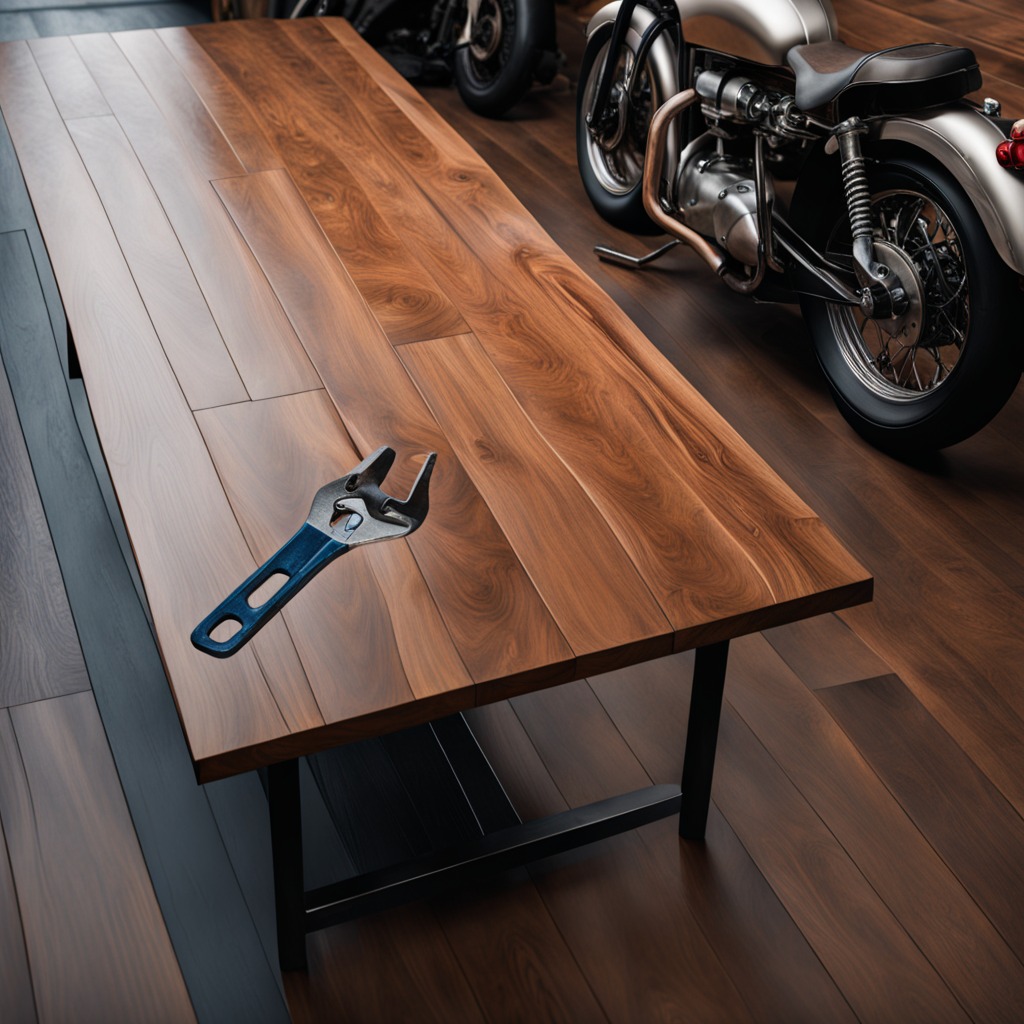
A wrench is lying on the wooden table.